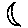
Label: moon